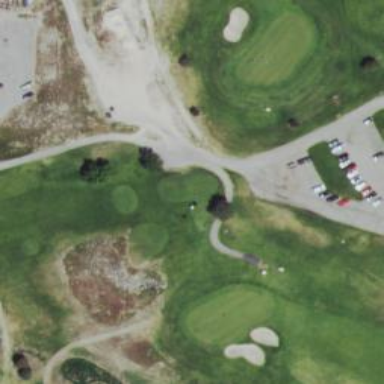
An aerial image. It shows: Path used for both walking and golf.